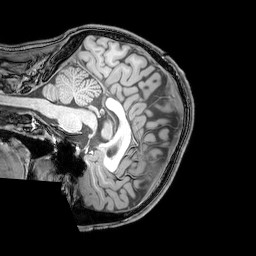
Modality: T1w
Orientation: sagittal
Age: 25
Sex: male
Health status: healthy
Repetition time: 0.081 s
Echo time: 0.037 s